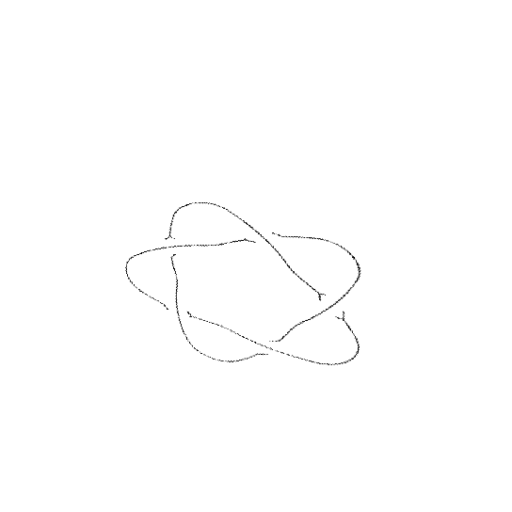
Crossing number: 5